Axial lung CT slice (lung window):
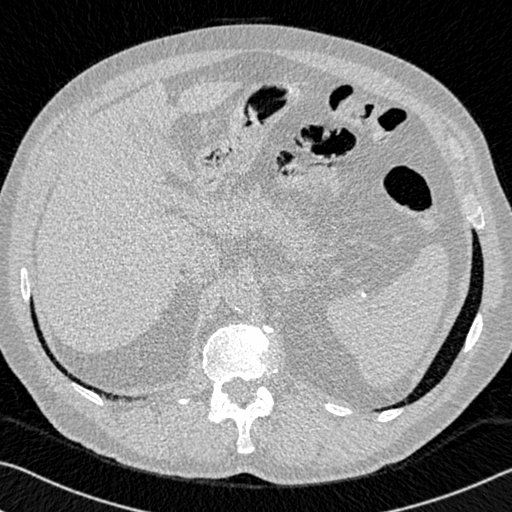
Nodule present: no